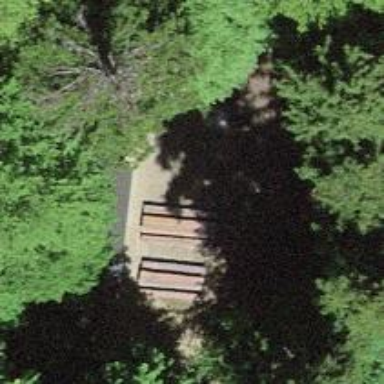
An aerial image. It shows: Picnic table located in leisure land area.